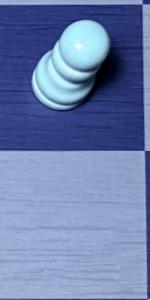
Label: Empty